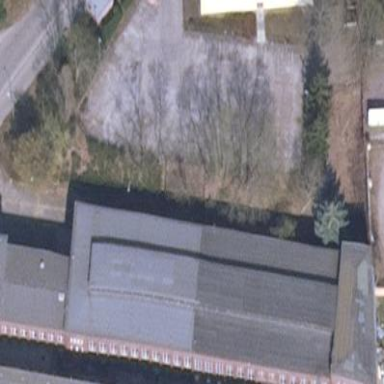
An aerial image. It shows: Part of building.